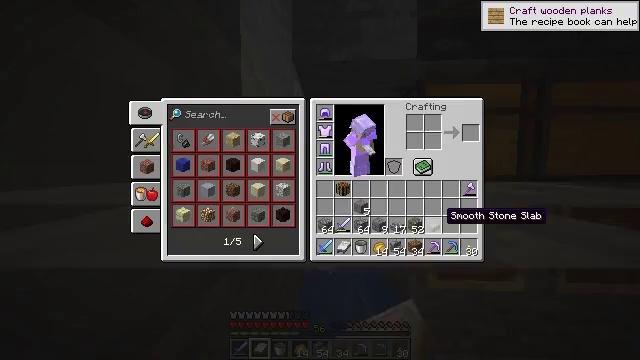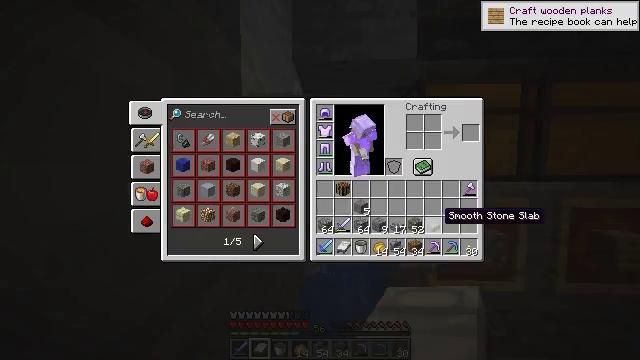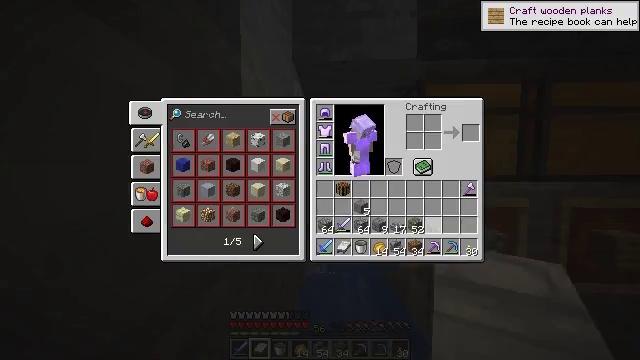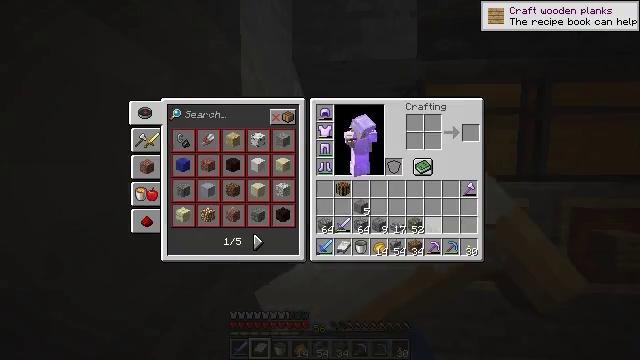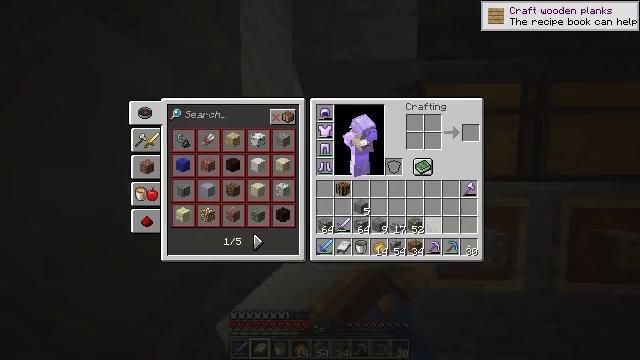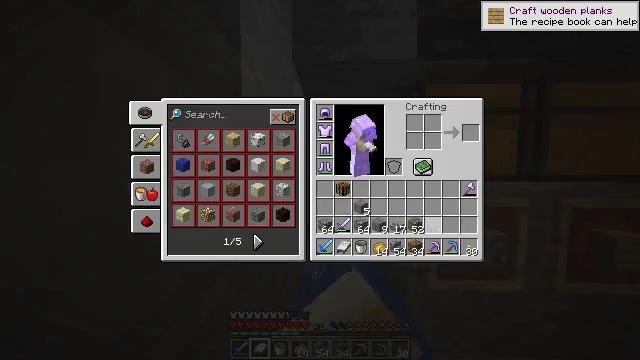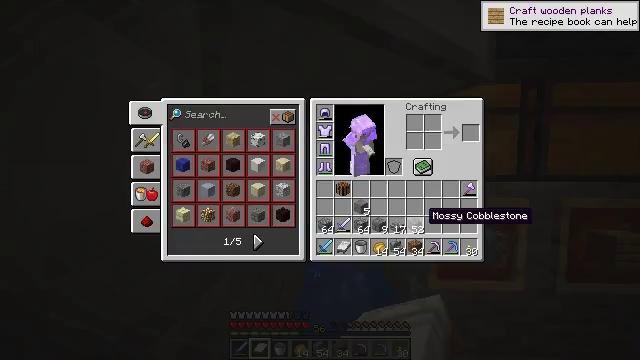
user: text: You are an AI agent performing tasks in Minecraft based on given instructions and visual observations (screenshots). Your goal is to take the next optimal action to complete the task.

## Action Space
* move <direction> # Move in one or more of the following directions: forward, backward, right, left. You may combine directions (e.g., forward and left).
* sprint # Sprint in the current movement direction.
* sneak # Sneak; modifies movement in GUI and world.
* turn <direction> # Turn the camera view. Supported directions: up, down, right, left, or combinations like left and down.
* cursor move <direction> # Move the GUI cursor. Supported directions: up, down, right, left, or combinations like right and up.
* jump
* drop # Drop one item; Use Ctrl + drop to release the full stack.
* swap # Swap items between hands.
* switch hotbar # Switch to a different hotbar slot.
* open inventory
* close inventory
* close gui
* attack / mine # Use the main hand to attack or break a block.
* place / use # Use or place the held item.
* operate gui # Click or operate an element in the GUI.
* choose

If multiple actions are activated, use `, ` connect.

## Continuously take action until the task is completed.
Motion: motion action
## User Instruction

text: Remove a smooth stone slab from the inventory.
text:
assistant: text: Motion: sprint, open gui
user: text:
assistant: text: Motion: sprint, drop
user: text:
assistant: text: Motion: sprint, drop
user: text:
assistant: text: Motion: sprint
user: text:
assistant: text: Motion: sprint
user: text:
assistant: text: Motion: sprint
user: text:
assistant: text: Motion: sprint